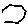
Label: hexagon